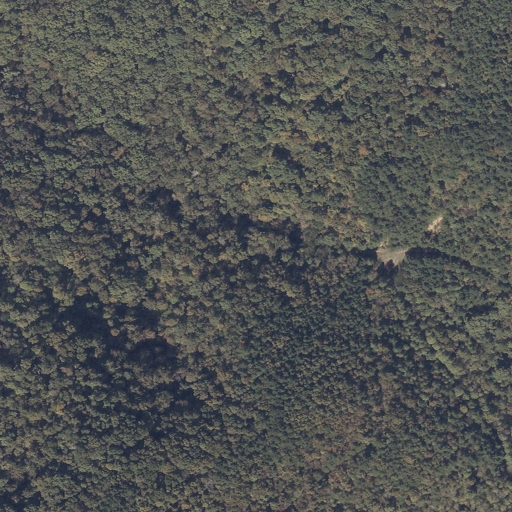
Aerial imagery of gap in Alabama named Ward Gap containing deciduous forest, mixed forest, and evergreen forest